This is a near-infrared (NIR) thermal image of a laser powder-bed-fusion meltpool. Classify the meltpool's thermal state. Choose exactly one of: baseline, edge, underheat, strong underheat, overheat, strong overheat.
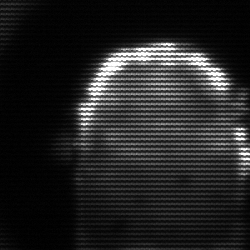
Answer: baseline